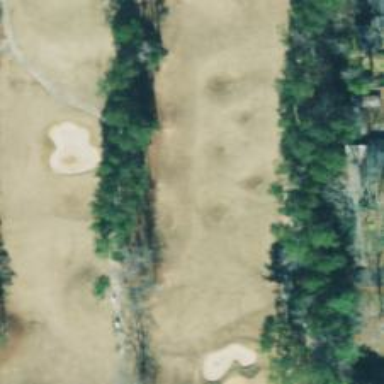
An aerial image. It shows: Golf hole.